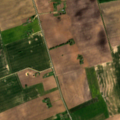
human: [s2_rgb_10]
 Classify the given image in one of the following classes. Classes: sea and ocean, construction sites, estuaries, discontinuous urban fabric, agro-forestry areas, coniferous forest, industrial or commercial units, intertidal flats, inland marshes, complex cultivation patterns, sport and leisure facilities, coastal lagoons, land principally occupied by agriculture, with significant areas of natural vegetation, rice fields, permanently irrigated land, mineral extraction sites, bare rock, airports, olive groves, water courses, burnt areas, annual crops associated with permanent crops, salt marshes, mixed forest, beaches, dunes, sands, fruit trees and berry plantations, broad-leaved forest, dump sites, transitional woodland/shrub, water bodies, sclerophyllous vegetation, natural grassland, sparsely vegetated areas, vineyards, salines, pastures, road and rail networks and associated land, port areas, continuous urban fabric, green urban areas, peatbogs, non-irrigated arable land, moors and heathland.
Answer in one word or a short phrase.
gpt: non-irrigated arable land, complex cultivation patterns